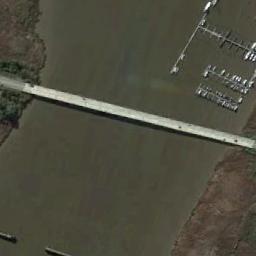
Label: bridge